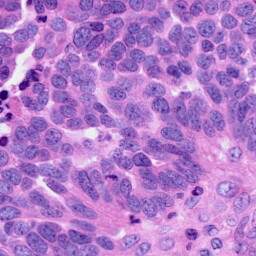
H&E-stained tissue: Ovarian